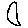
Label: moon